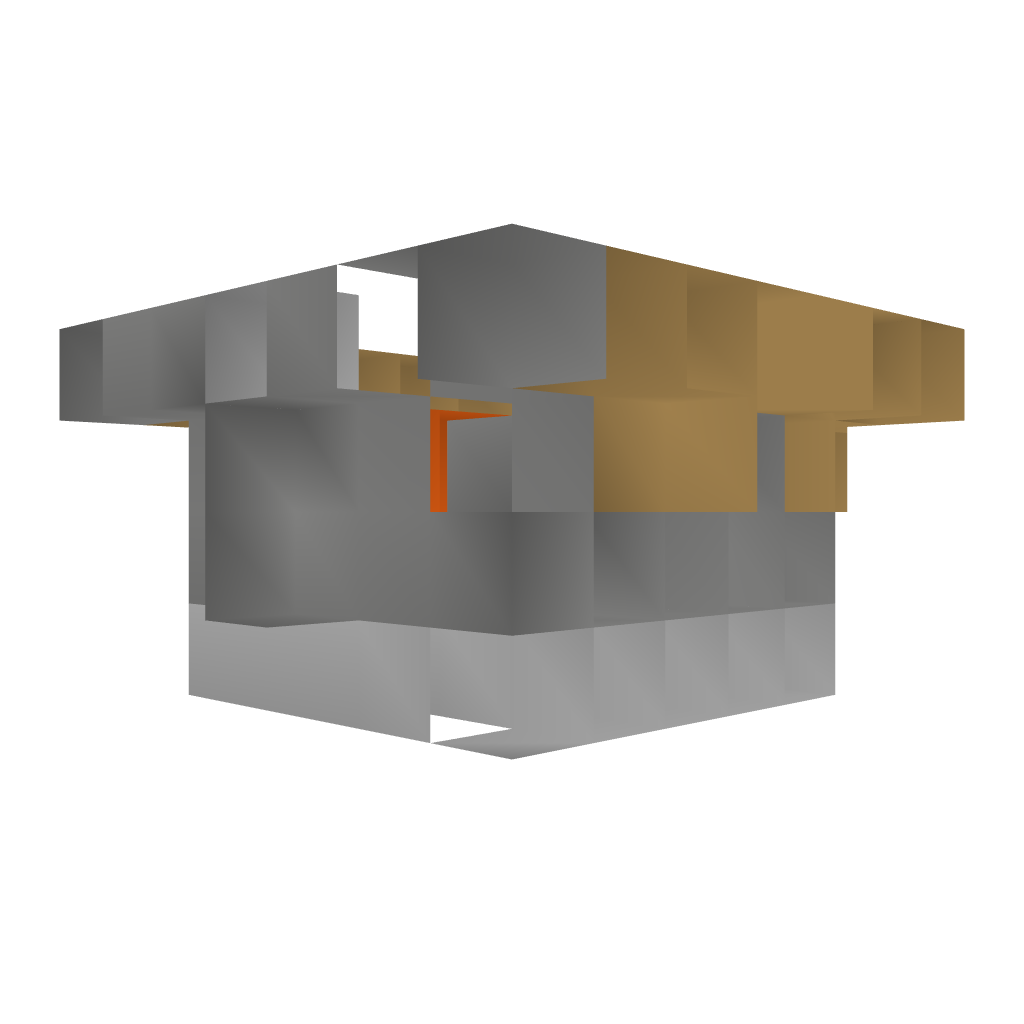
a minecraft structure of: Double Cobblestone Generator